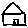
Label: house